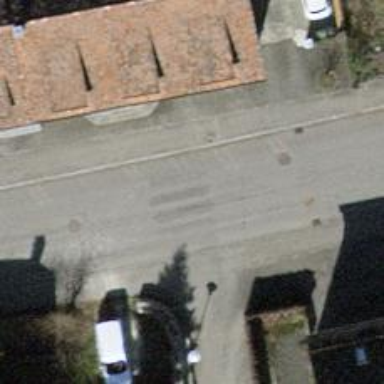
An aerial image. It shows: Uncontrolled zebra crossing on the road.